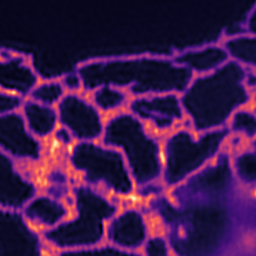
Label: Super-resolution ER image